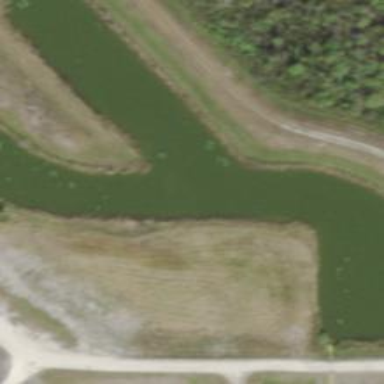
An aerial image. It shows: Canal.